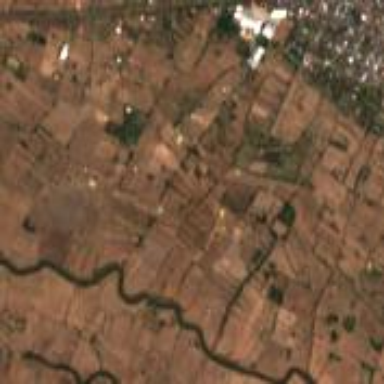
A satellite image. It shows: Farmland with rice crops ready for harvest.